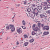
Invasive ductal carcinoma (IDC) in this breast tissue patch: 0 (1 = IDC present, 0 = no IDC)